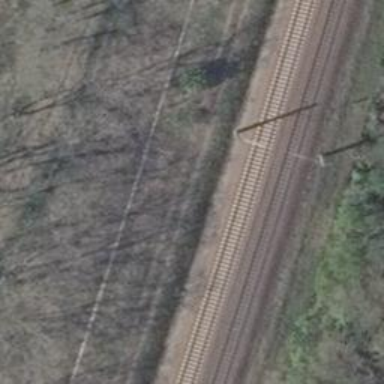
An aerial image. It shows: Railway milestone with catenary mast.